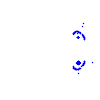
Particle: electron